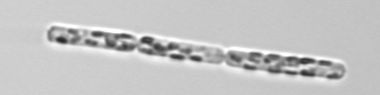
Label: Dactyliosolen_fragilissimus